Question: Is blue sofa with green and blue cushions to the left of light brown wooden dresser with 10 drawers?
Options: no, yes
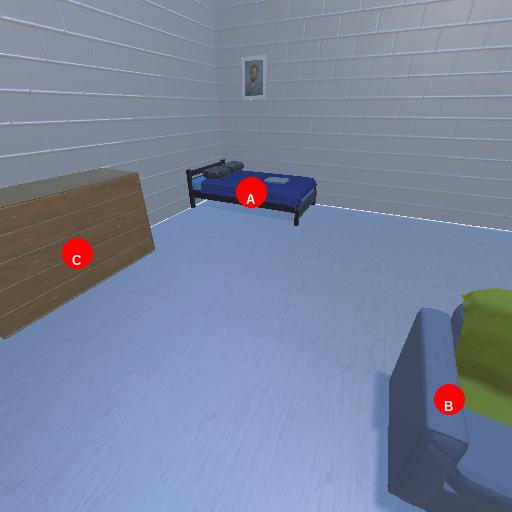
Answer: no